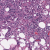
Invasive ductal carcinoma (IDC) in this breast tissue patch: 1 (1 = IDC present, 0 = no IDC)